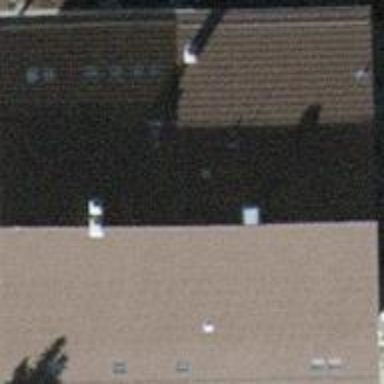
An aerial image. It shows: Detached building with gabled roof.